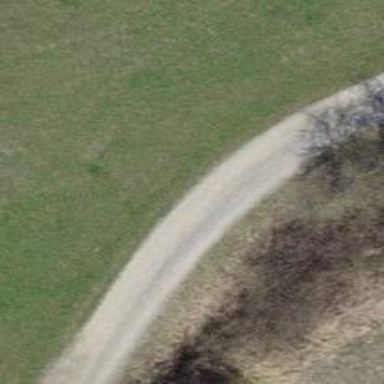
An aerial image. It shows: Pebblestone track with grade3 tracktype.